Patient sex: M
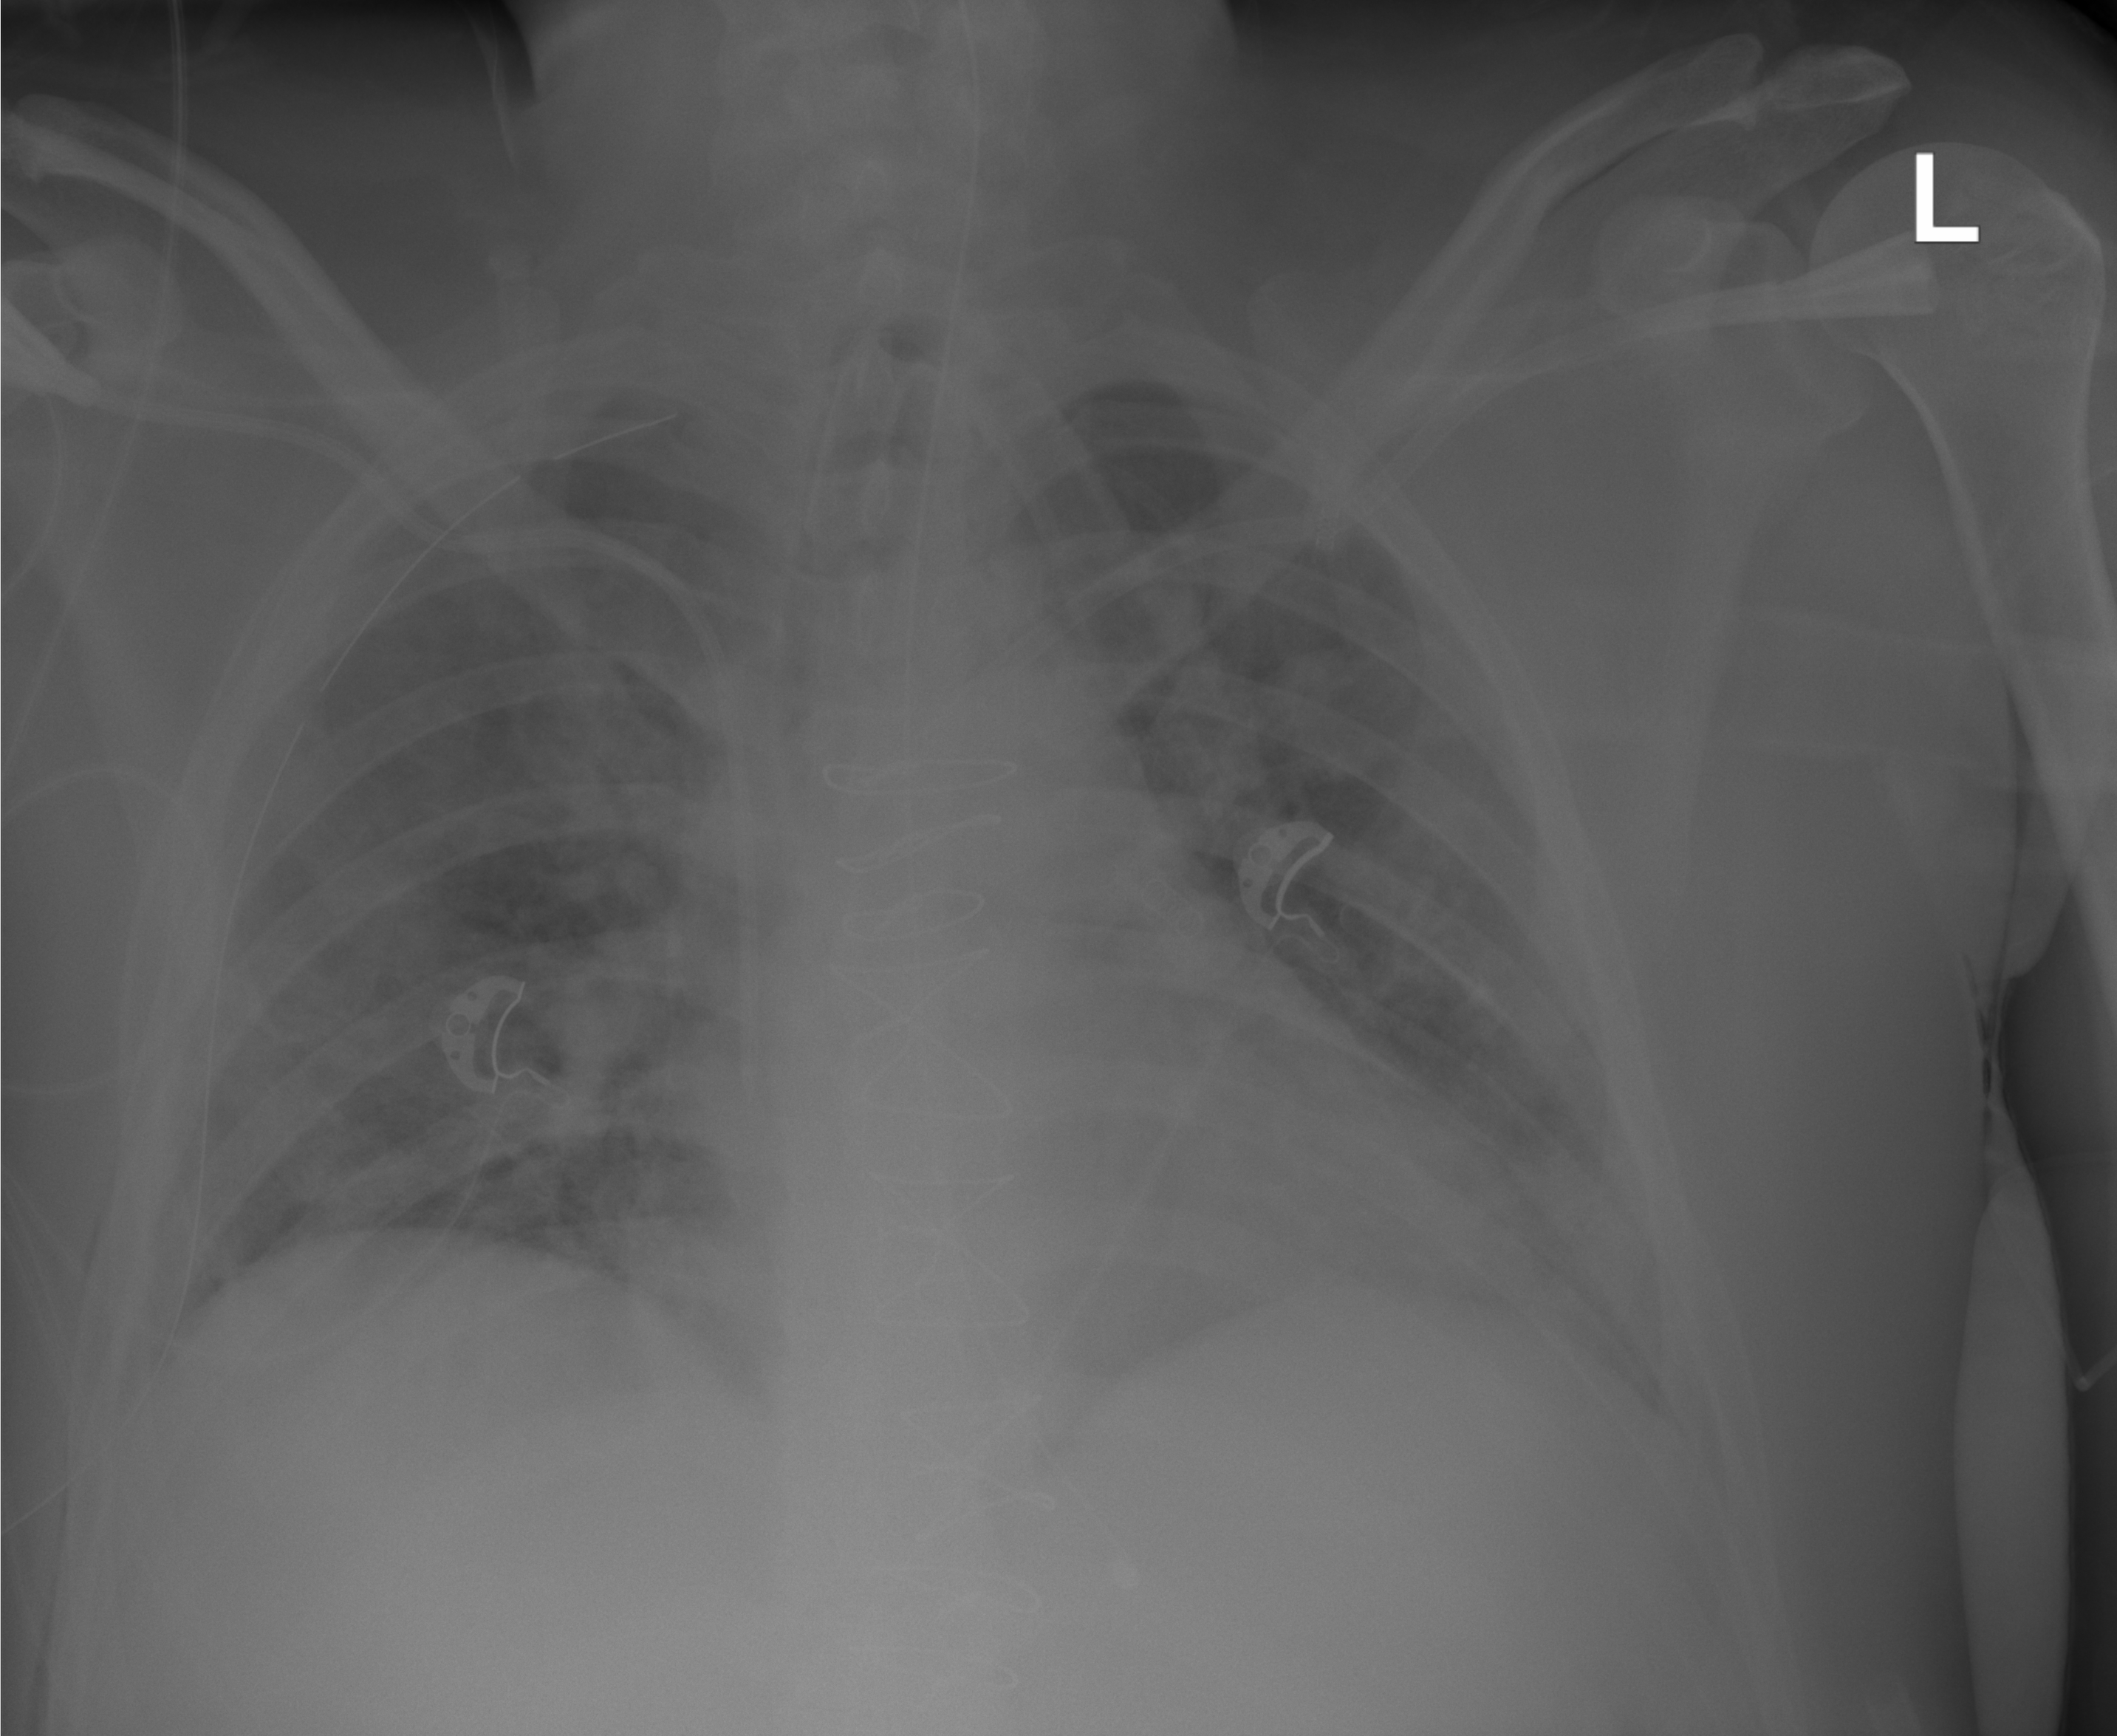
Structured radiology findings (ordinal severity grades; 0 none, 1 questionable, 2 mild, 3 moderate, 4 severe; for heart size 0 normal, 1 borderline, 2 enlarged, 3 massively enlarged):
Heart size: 0
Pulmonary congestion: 0
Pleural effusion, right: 0
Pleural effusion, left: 0
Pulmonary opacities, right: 2
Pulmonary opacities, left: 2
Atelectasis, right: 2
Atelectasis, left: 2